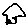
Label: house